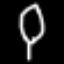
Label: leaf